Interaction volume radius: 5 \u00c5
Interaction volume height: 10 \u00c5
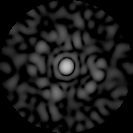
Disorder parameter: 0.8287